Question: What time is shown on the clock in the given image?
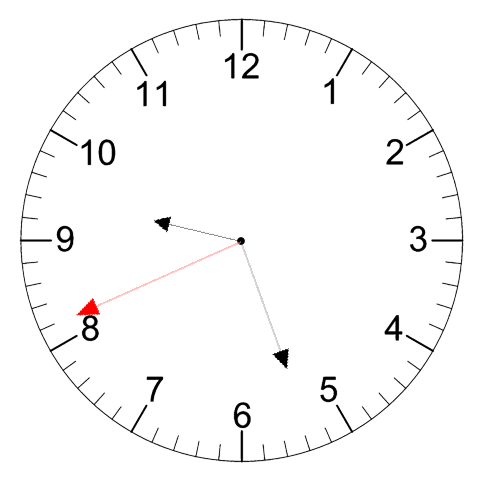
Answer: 09:26:41